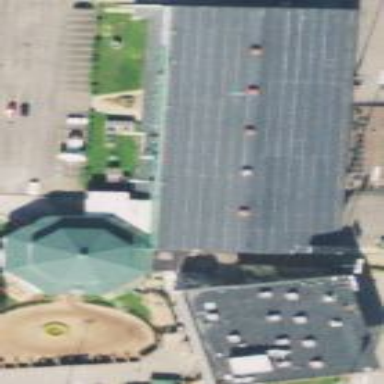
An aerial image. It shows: Building that serves as casino.